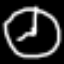
Label: clock